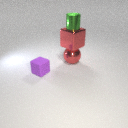
large red metal cube above large red metal sphere